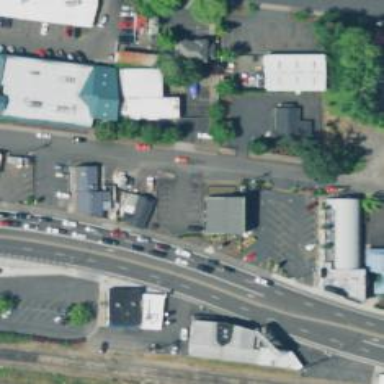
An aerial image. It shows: Retail area.